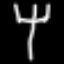
Label: fork